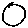
Label: circle